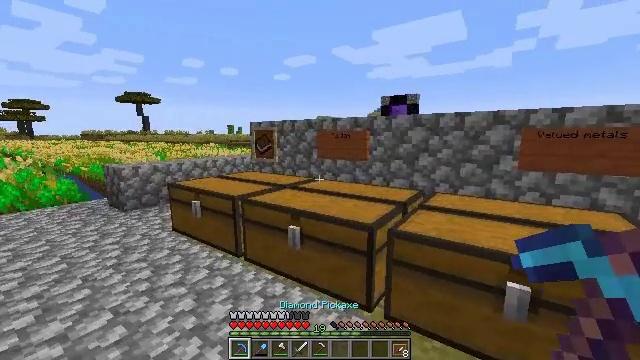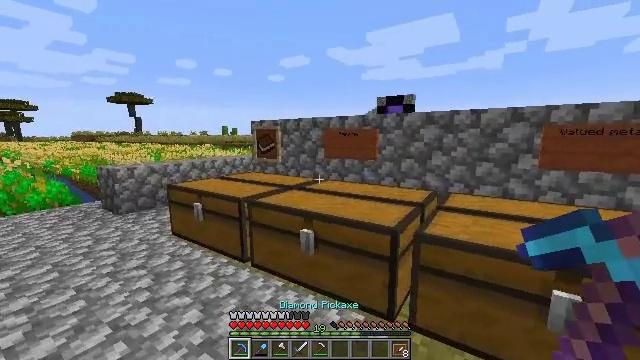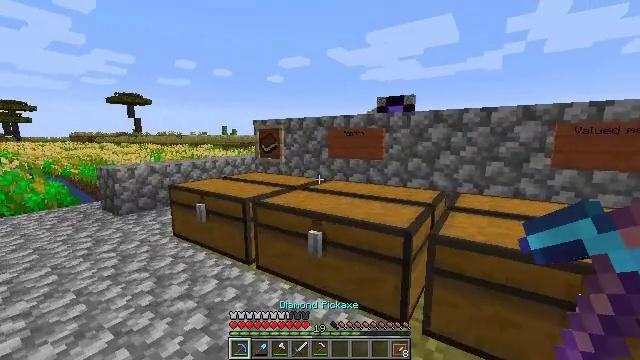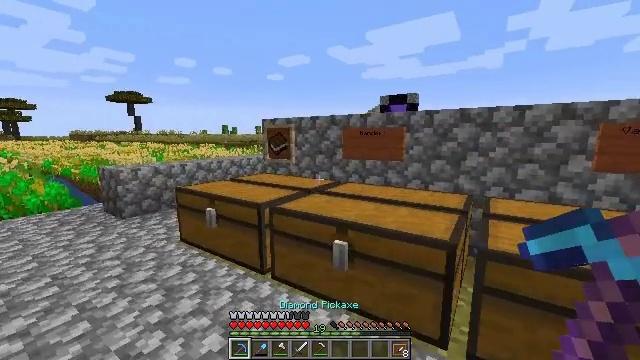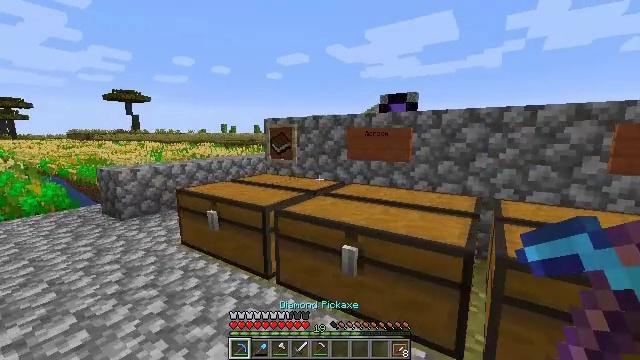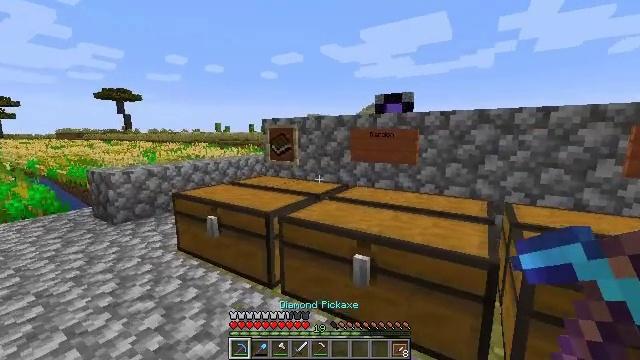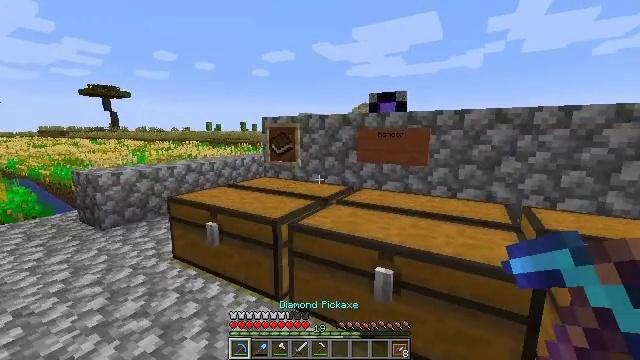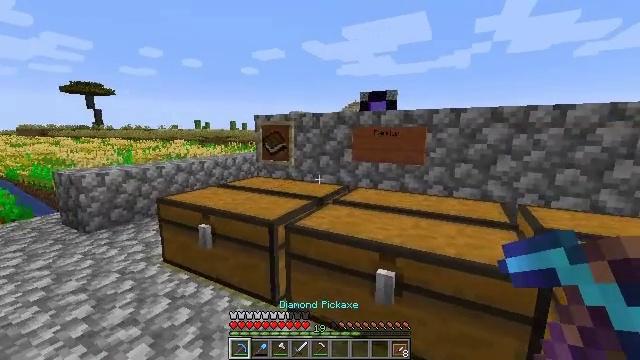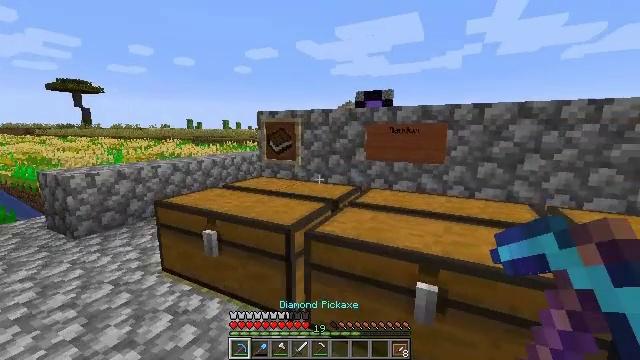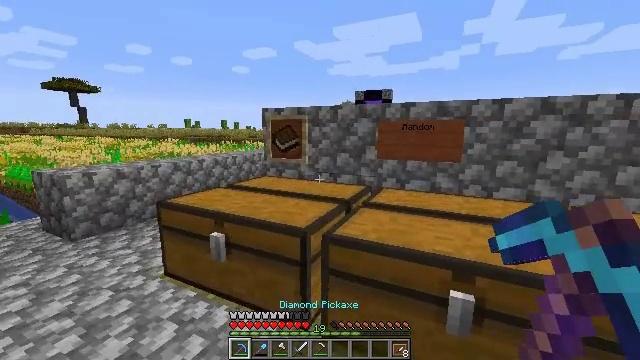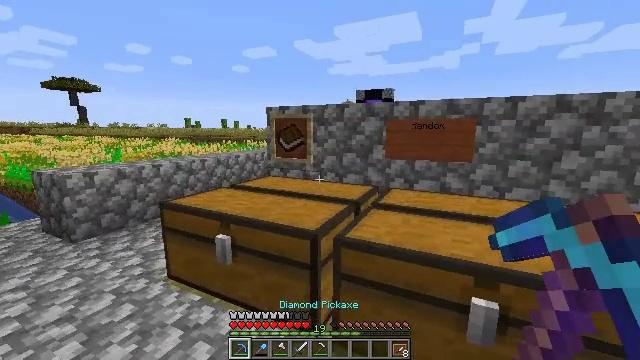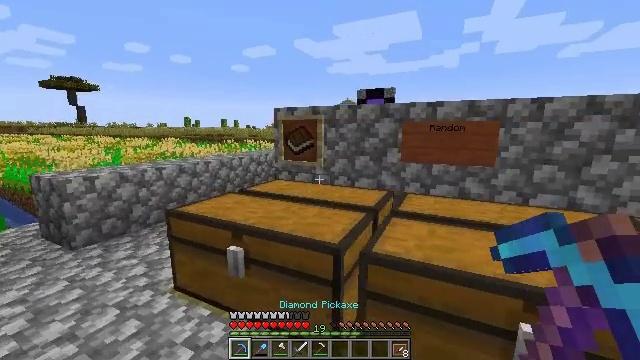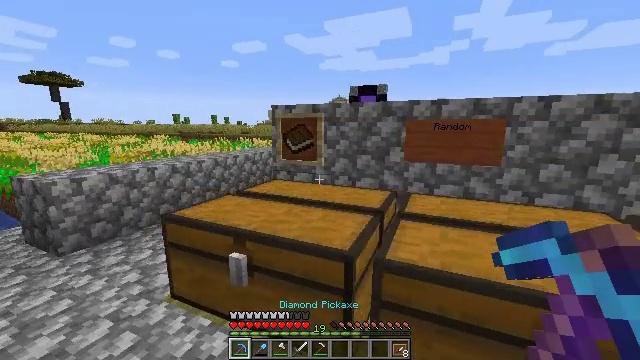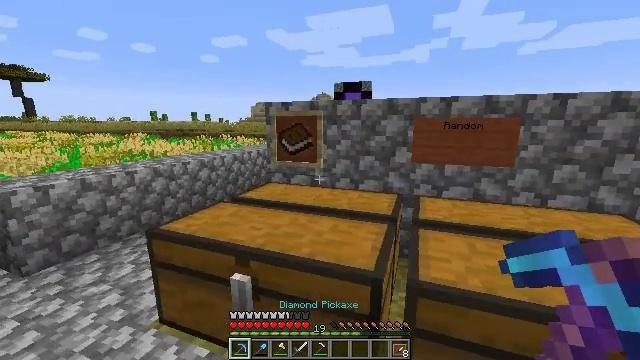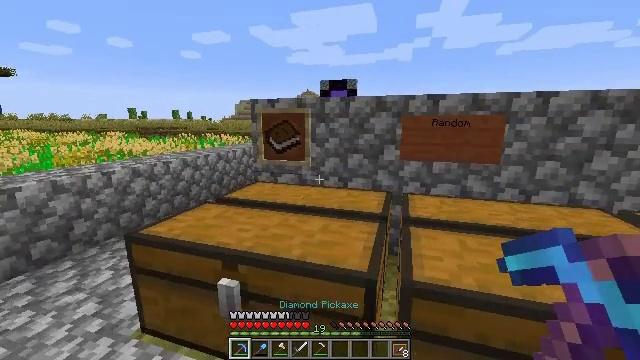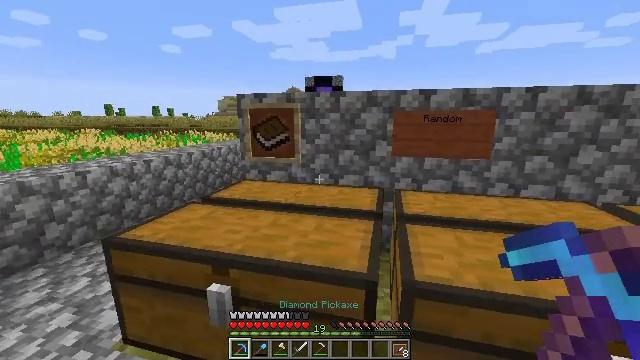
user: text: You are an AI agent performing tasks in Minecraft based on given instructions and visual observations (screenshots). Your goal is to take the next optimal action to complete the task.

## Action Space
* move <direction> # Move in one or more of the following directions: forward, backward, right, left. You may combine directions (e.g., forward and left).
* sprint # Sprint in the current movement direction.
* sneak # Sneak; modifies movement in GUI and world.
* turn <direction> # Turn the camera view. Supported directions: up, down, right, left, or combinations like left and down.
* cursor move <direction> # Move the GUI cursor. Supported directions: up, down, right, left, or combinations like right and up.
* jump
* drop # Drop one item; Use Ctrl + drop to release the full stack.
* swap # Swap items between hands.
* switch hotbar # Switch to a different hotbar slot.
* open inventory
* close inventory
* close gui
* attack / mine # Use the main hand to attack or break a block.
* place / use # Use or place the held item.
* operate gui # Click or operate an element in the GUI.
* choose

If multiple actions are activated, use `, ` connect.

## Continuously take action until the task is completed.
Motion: motion action
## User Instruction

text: Destroy the acacia wall sign for reuse.
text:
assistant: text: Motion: move forward and move left, turn right
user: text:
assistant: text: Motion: move forward and move left
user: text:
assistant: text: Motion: move forward and move left
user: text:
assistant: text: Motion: move forward and move left
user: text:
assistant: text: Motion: move forward and move left, turn right
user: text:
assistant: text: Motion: move forward and move left, turn right
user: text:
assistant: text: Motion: move forward and move left, turn right
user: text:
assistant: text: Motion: move forward and move left, turn right
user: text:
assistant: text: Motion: move forward and move left
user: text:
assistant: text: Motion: move forward and move left
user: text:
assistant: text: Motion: move forward and move left
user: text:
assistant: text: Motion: move forward and move left, turn right
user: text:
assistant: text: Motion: move forward, turn right
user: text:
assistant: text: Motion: turn right
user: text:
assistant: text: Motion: turn right
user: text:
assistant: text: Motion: turn right
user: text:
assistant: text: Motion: no_op
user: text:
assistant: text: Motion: no_op
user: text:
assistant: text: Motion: no_op
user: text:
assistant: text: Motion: move forward
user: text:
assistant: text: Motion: move forward, use / place
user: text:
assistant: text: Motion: move forward, use / place
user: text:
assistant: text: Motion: use / place
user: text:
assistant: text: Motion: use / place
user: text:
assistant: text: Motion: no_op
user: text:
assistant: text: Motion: no_op
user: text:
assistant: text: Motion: no_op
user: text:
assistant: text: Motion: no_op
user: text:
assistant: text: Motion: no_op
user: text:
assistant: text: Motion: no_op